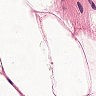
Metastatic tissue present: no